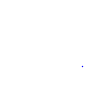
Particle: proton